Field crop: maize
Growth stage: 2
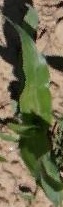
Species: maize